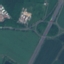
Land use / land cover: Highway